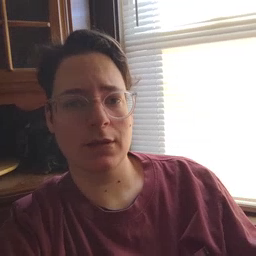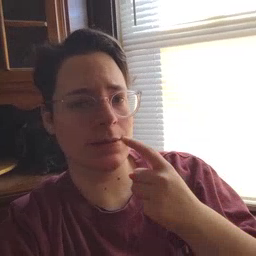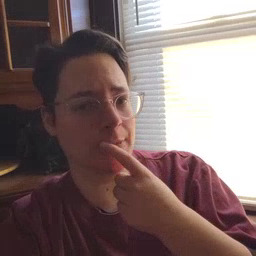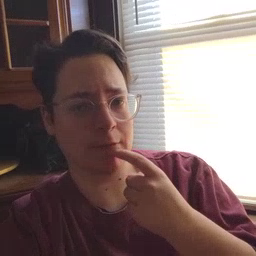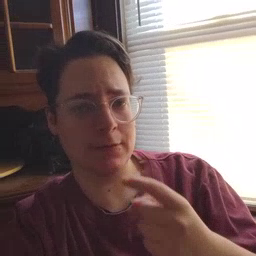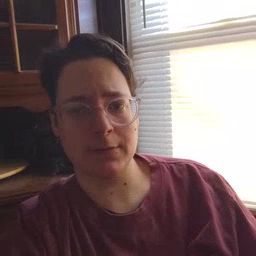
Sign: lips